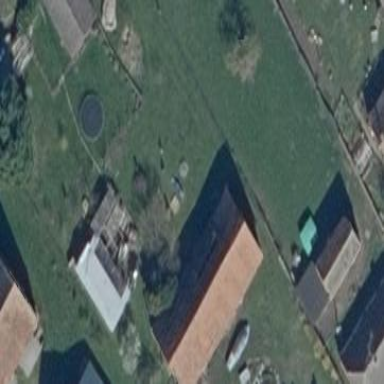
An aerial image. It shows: Simple and straightforward house.